This time-frequency spectrogram was computed from a bearing vibration snapshot; brighter regions carry more energy. Classify the bearing condition as one of: normal, inner_race, outer_race, ball.
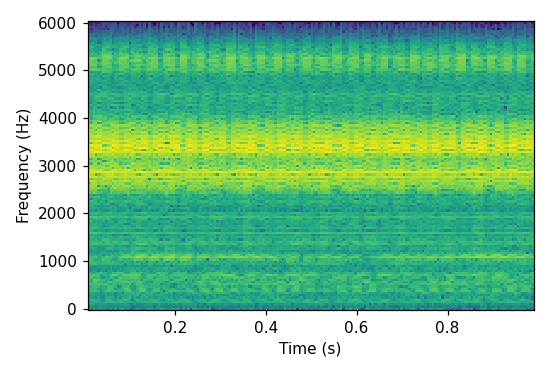
Answer: outer_race